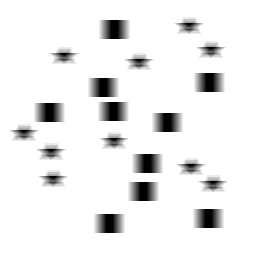
Squares: 10
Triangles: 0
Stars: 10
Total shapes: 20